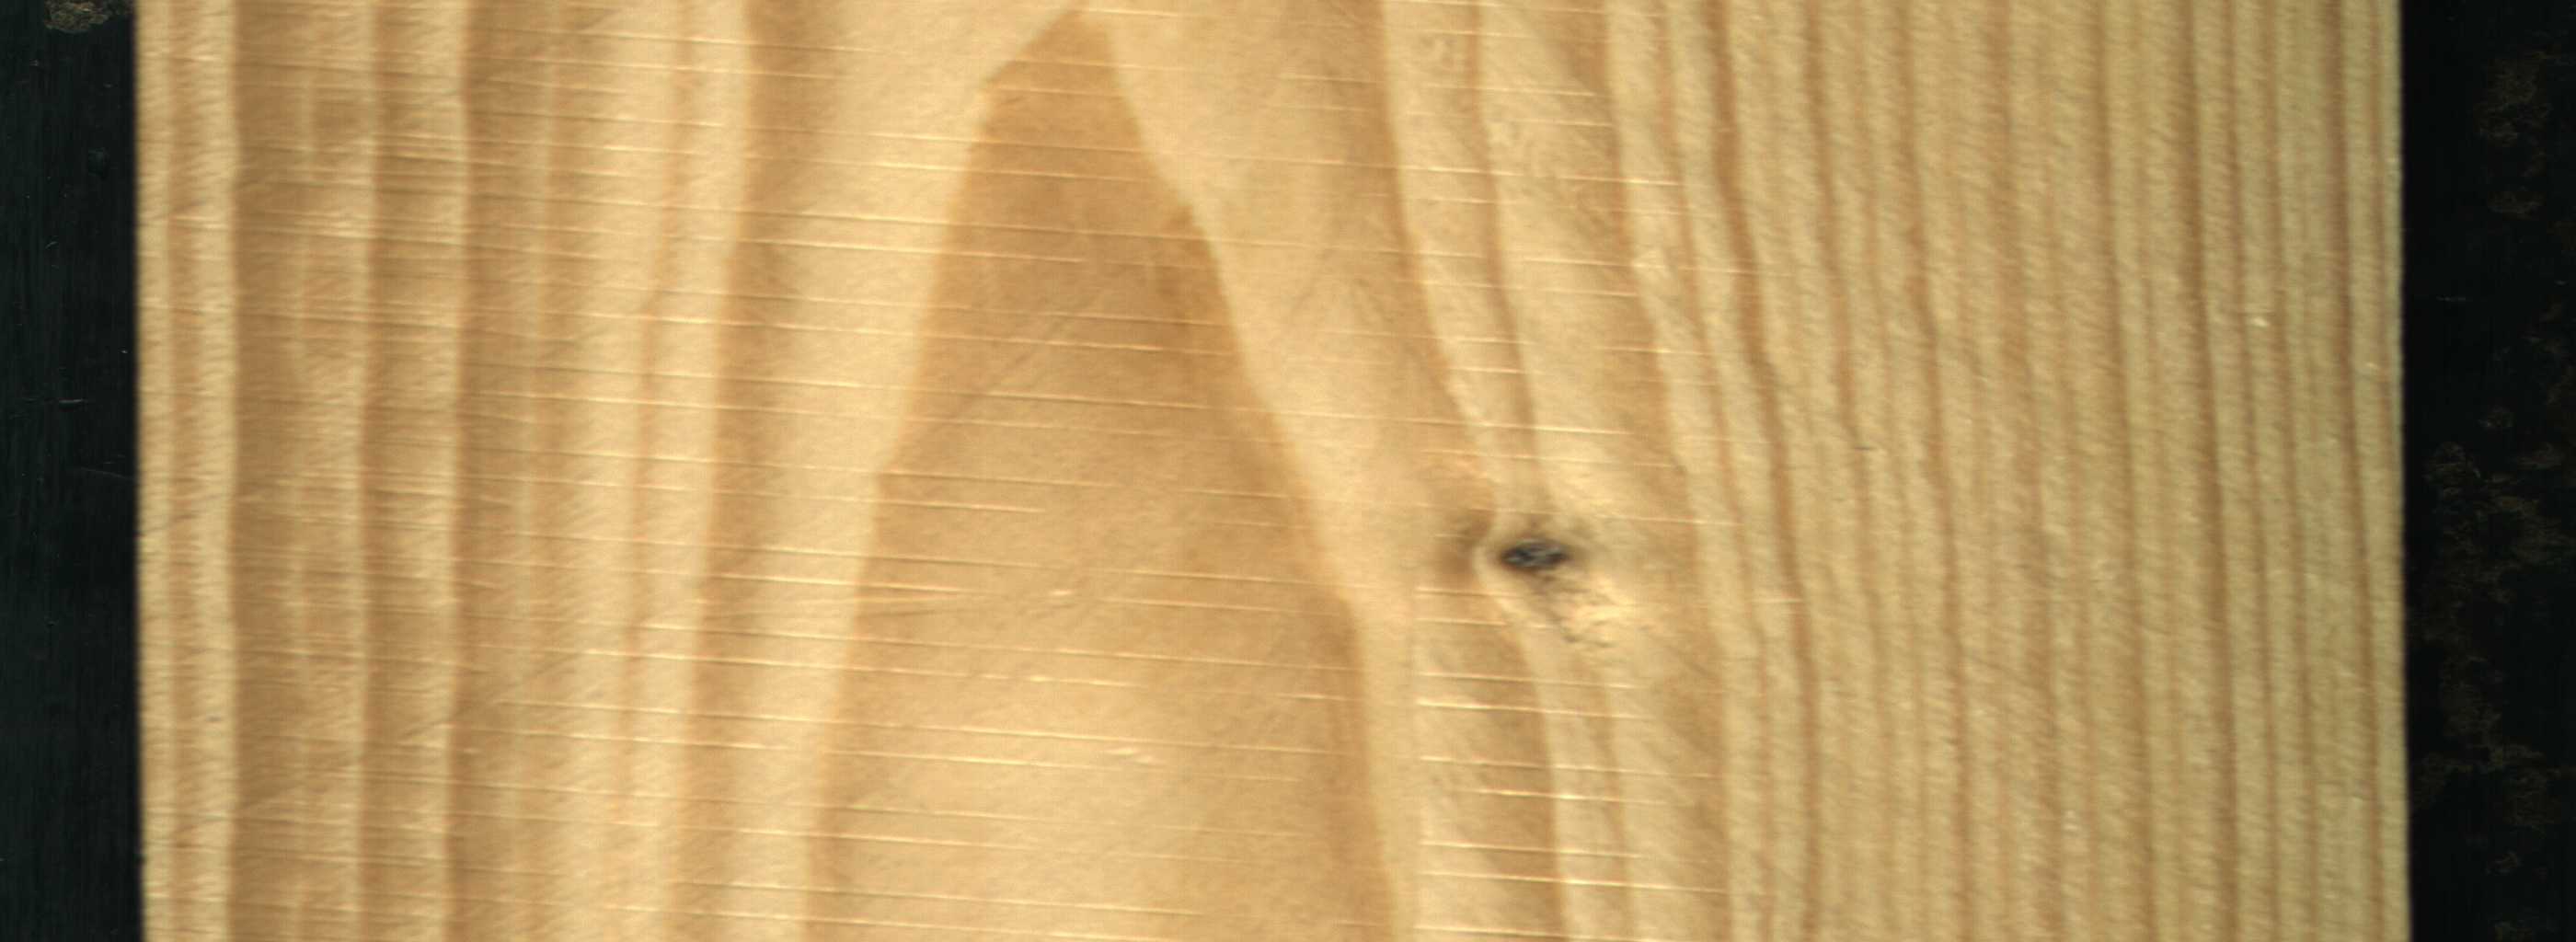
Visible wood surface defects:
Live_Knot